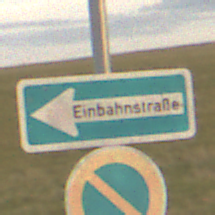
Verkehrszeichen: EinbahnstrasseLinksweisend
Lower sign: EingeschraenktesHalteverbot
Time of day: SunriseSunset
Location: Outdoor (Nature)
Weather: PartlyCloudy
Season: NotSpecified
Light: Natural